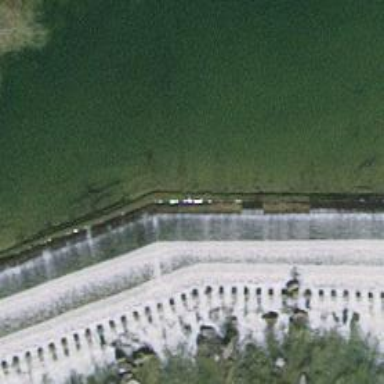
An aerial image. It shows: Weir along the waterway.